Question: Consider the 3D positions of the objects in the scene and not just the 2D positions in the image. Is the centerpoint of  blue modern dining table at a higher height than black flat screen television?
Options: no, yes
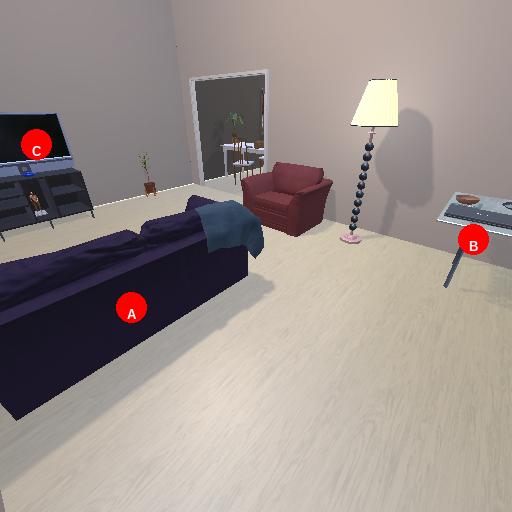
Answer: no